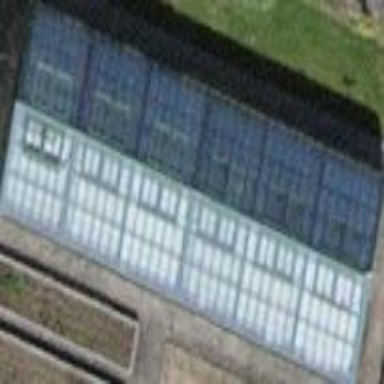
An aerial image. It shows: Greenhouse.